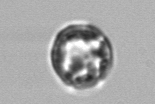
Label: Thalassiosira